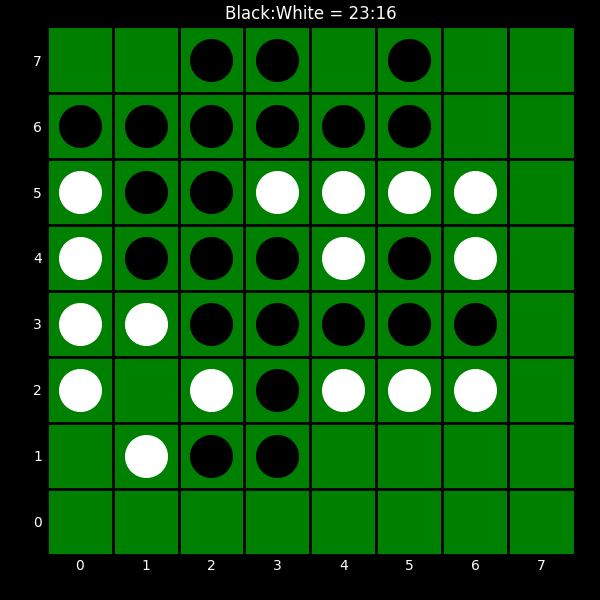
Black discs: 23
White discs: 16